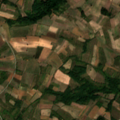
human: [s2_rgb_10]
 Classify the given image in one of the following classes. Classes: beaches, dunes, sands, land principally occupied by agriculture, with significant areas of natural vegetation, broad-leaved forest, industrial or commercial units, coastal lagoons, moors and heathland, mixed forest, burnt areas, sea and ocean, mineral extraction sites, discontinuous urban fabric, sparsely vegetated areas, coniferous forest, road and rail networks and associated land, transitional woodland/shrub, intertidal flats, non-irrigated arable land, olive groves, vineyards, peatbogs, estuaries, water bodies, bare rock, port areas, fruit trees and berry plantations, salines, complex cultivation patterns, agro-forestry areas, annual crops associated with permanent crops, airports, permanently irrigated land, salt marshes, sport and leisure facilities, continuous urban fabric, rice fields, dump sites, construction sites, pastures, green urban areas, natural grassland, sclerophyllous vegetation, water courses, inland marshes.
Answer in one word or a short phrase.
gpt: complex cultivation patterns, land principally occupied by agriculture, with significant areas of natural vegetation